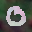
Label: 0